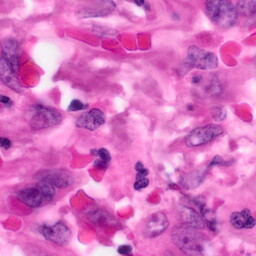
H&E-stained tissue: Pancreatic